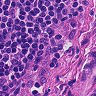
Metastatic tissue present: no